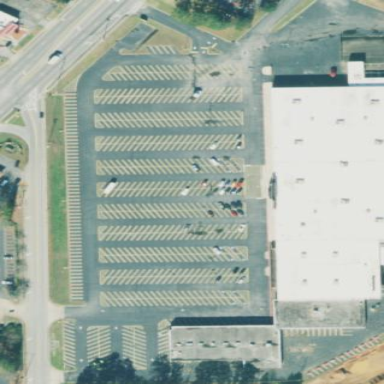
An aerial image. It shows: Mall.